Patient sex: F
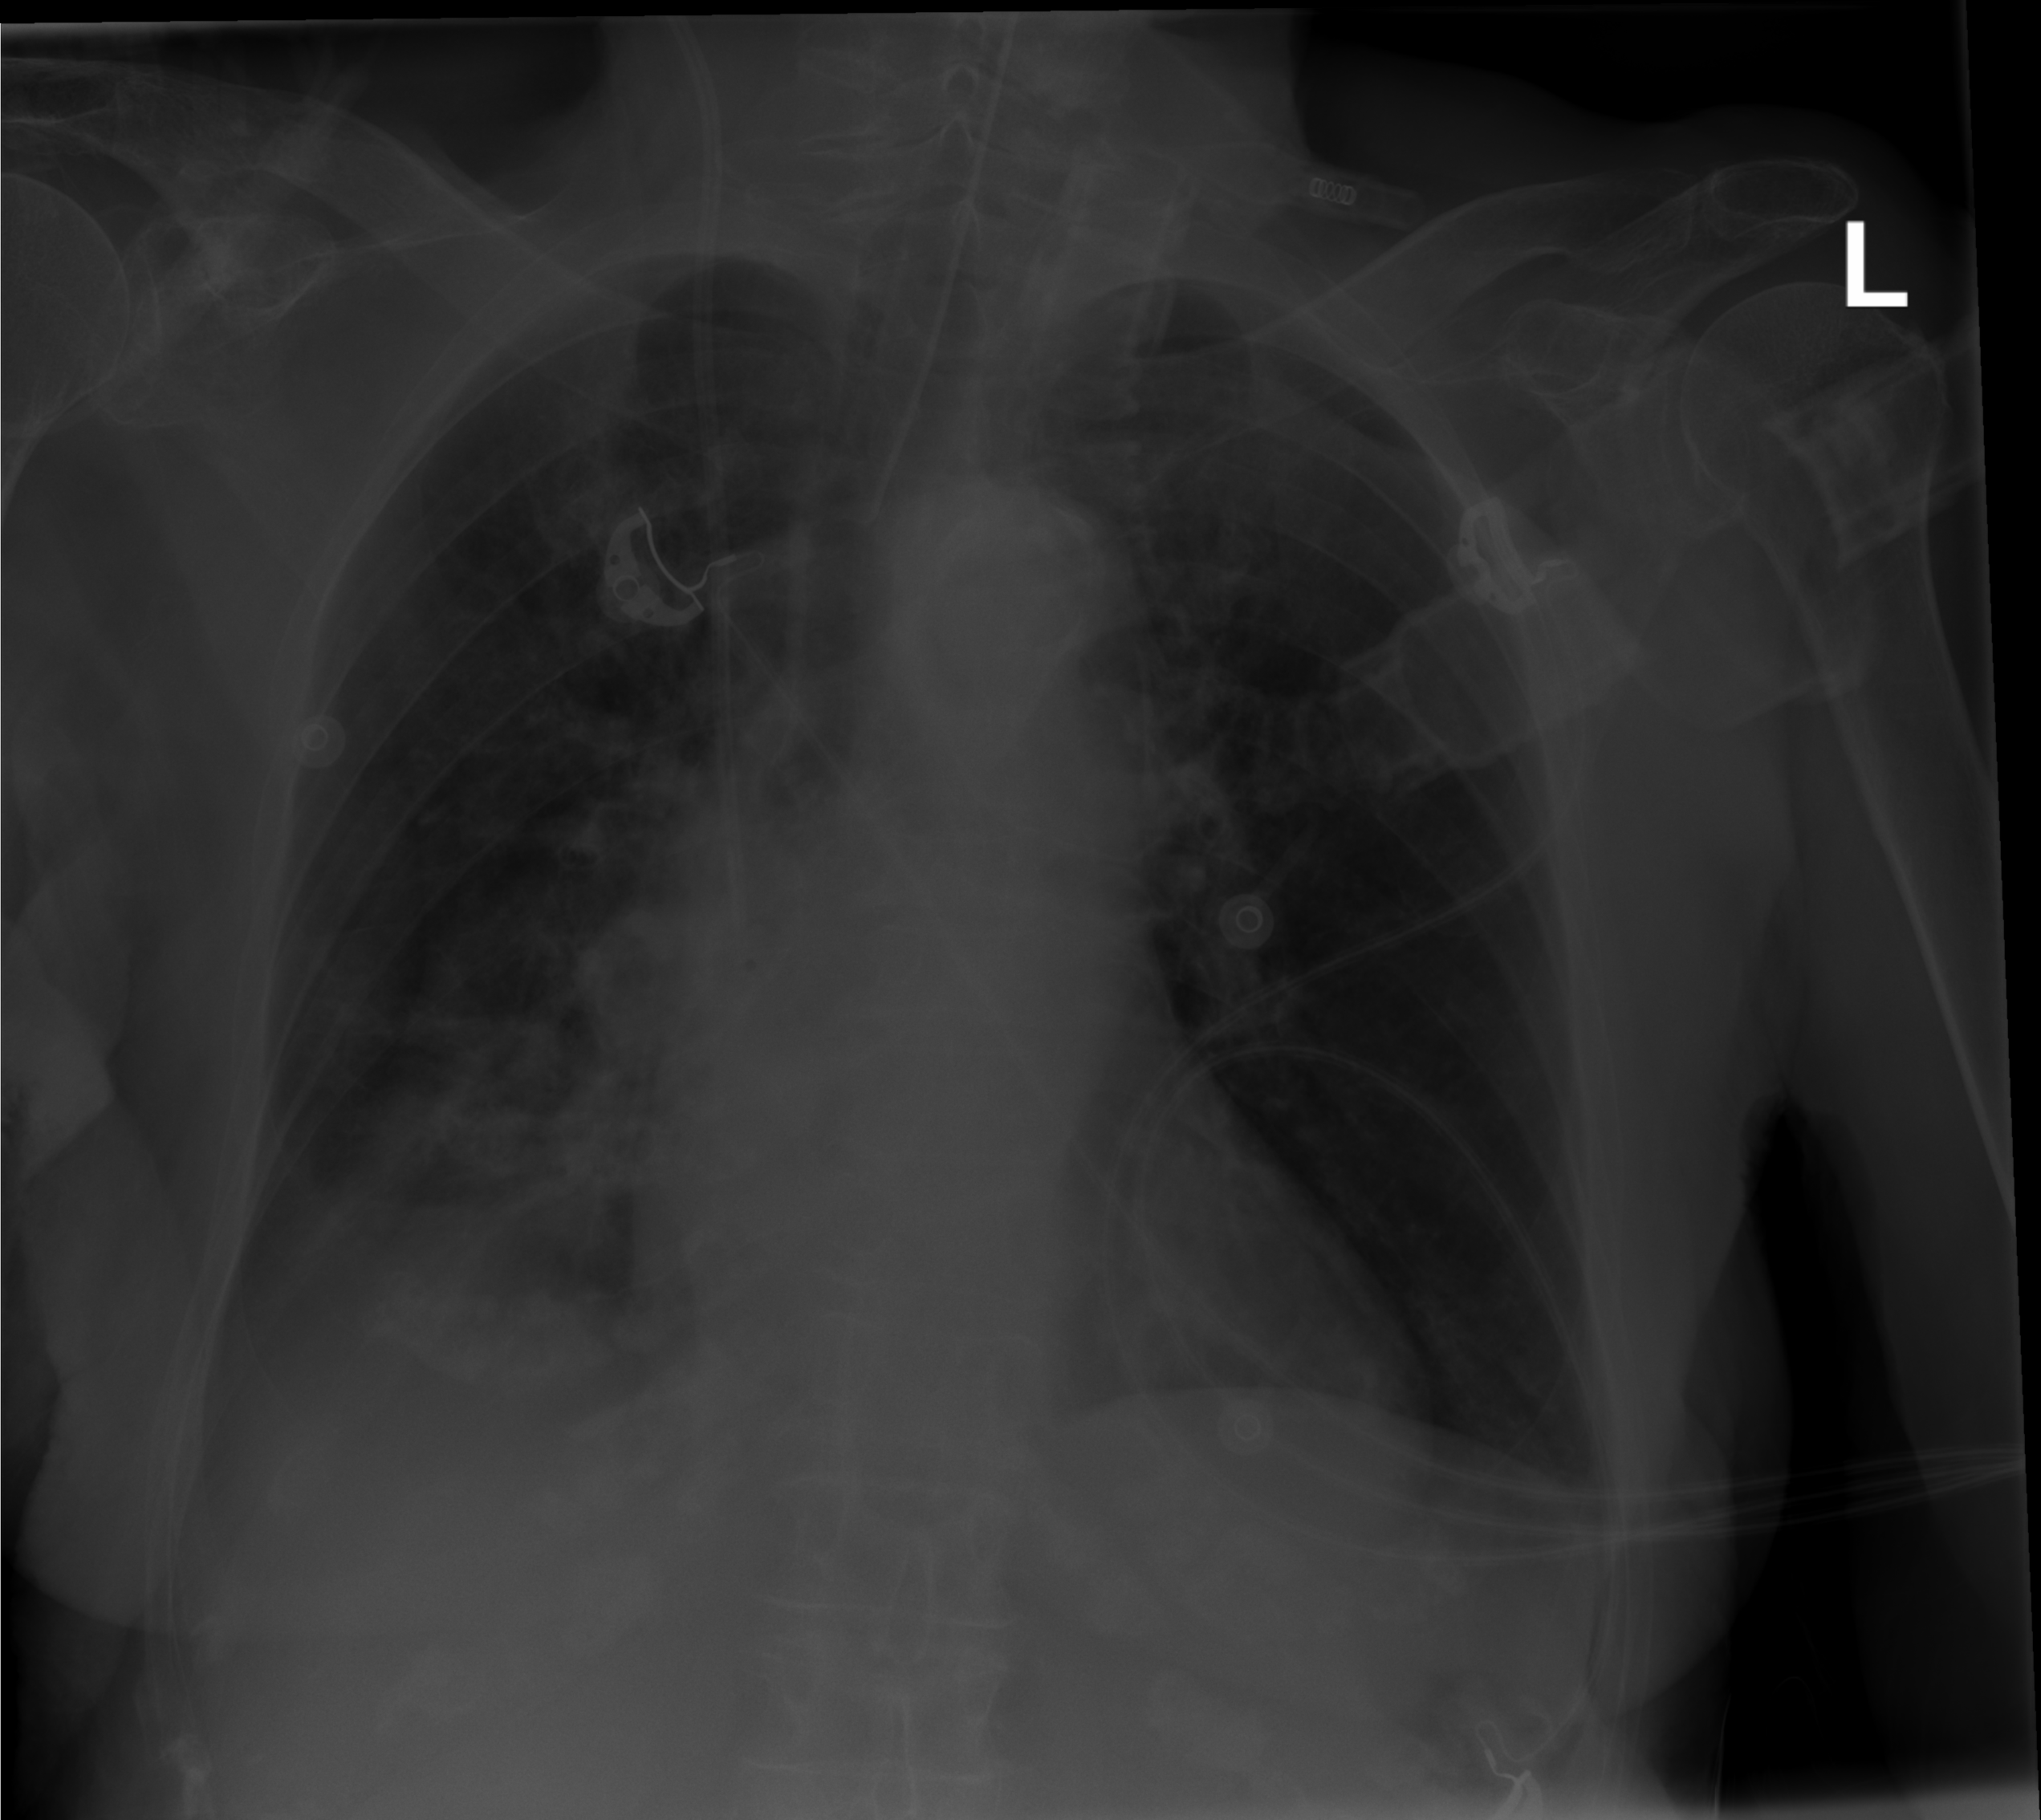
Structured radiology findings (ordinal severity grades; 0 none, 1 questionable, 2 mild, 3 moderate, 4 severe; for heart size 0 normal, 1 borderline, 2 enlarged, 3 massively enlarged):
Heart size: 0
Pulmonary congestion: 0
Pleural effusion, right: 0
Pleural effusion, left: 0
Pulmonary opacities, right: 2
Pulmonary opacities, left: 0
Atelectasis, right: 2
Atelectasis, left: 0